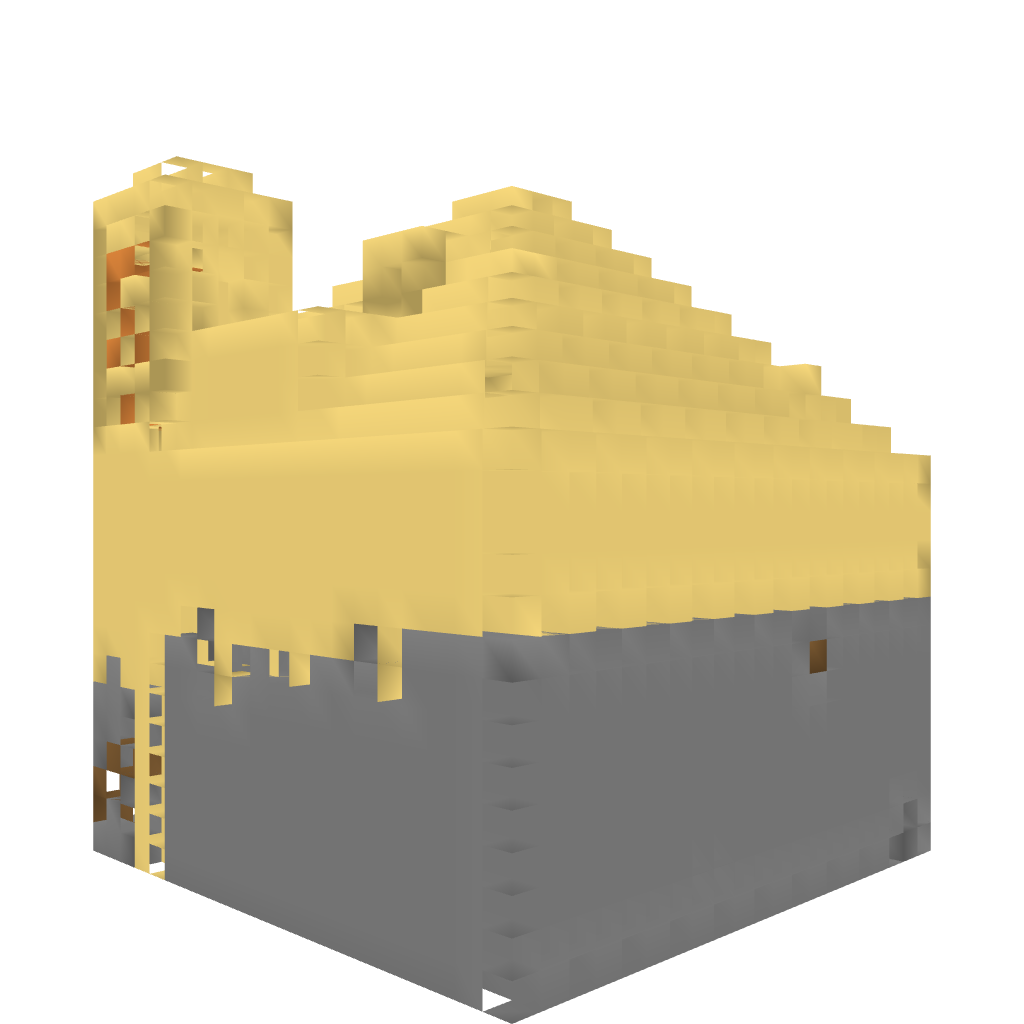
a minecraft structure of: Default desert temple good quality a lot of earth